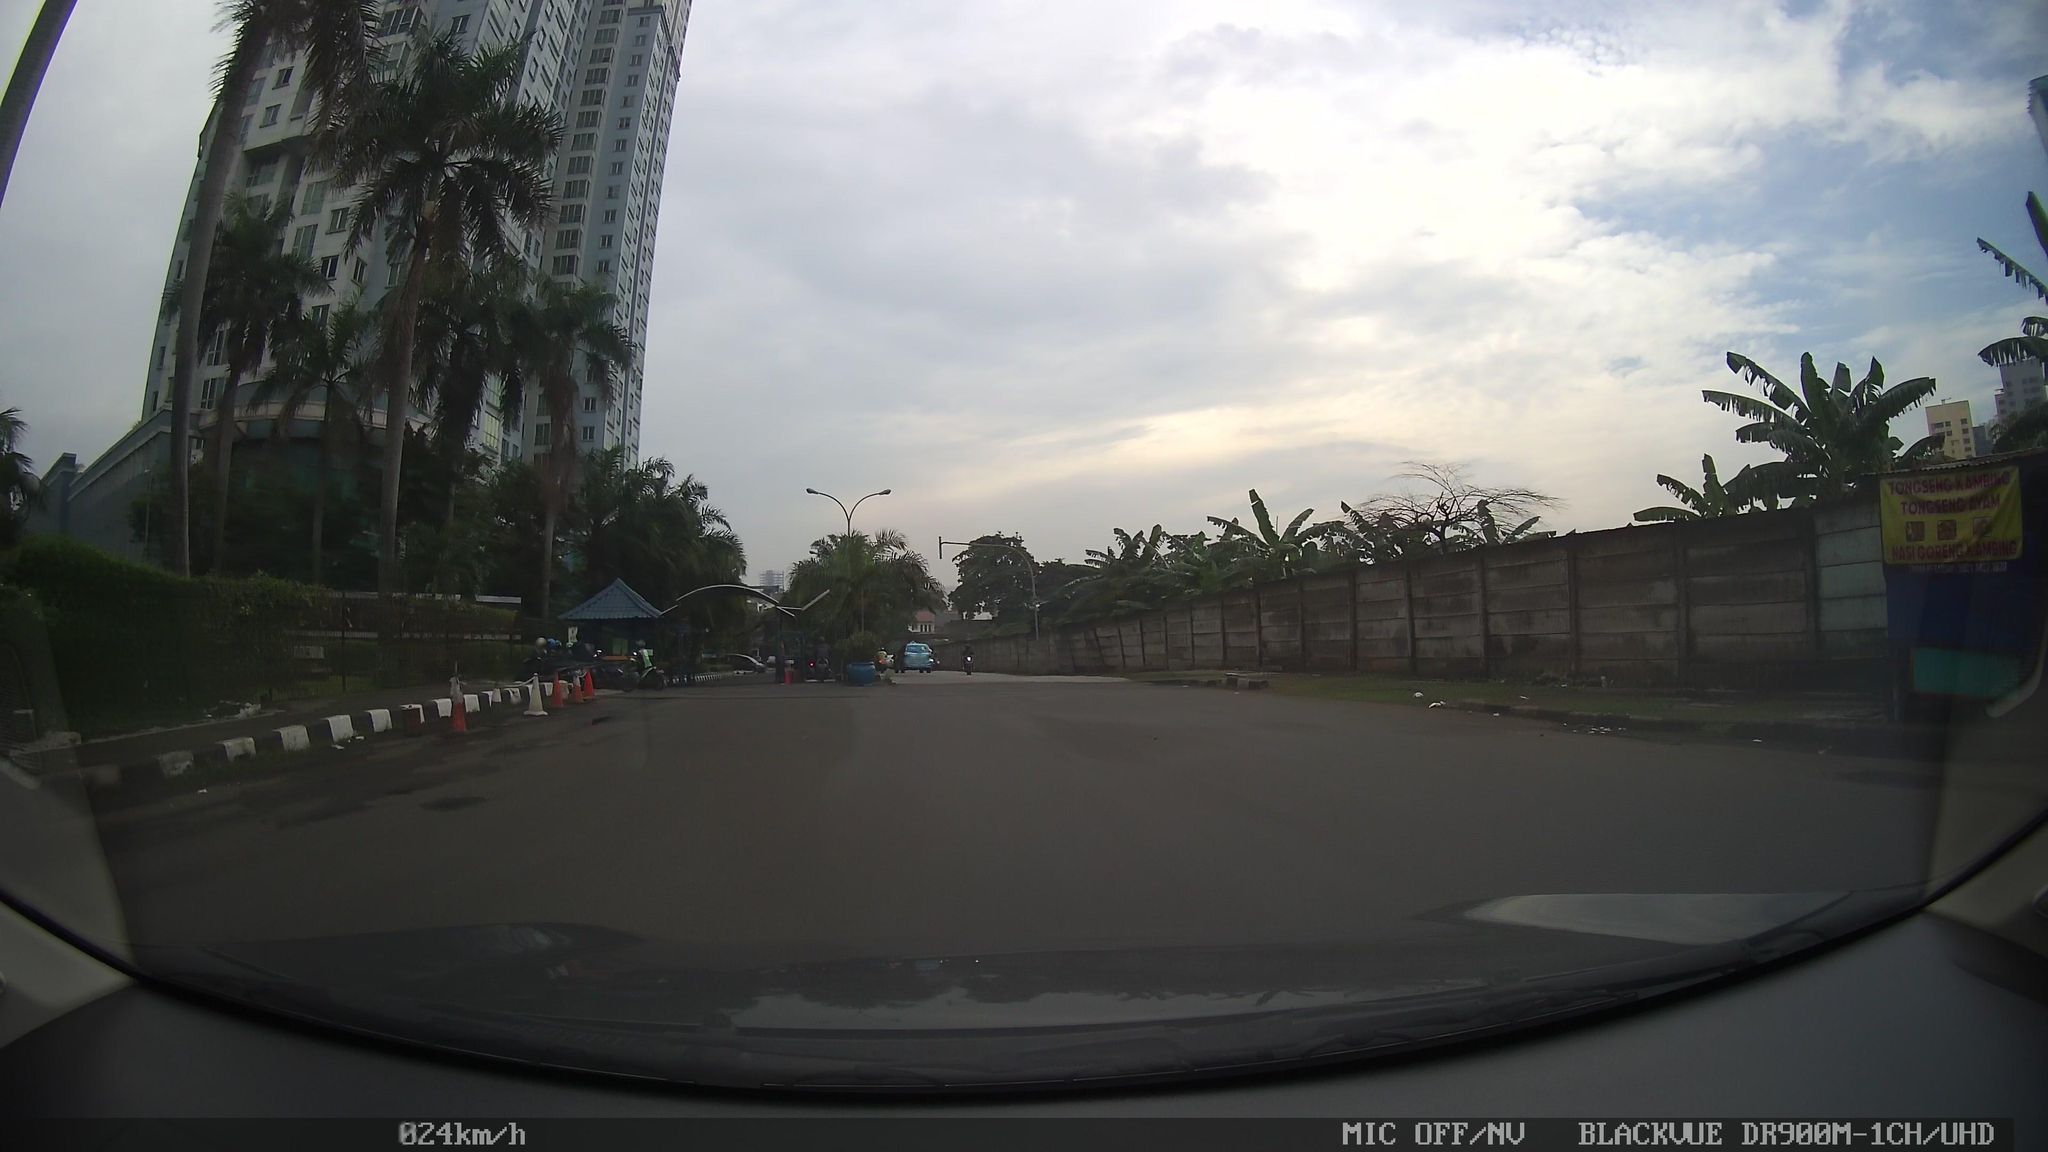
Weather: cloudy
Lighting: dusk/dawn
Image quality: slightly poor
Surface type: driving surface
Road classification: tertiary
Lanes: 2
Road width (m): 10
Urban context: urban centre
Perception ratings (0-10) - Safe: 1.3, Lively: 5.66, Beautiful: 2.39, Boring: 7.1, Depressing: 3.39, Wealthy: 3.07